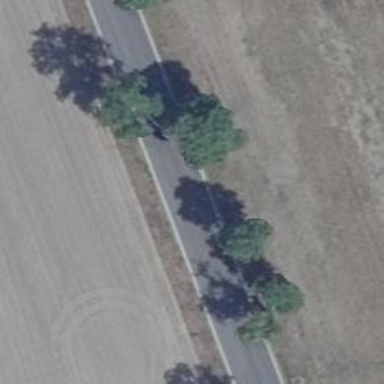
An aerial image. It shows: Row of deciduous broadleaved trees.